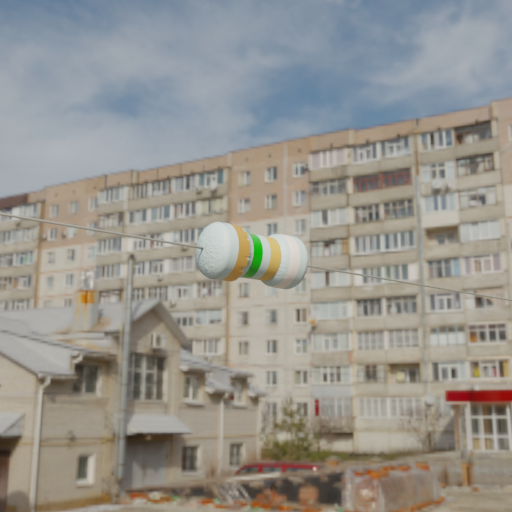
Resistor colour bands (in order): gold, green, gold, white